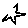
Label: star